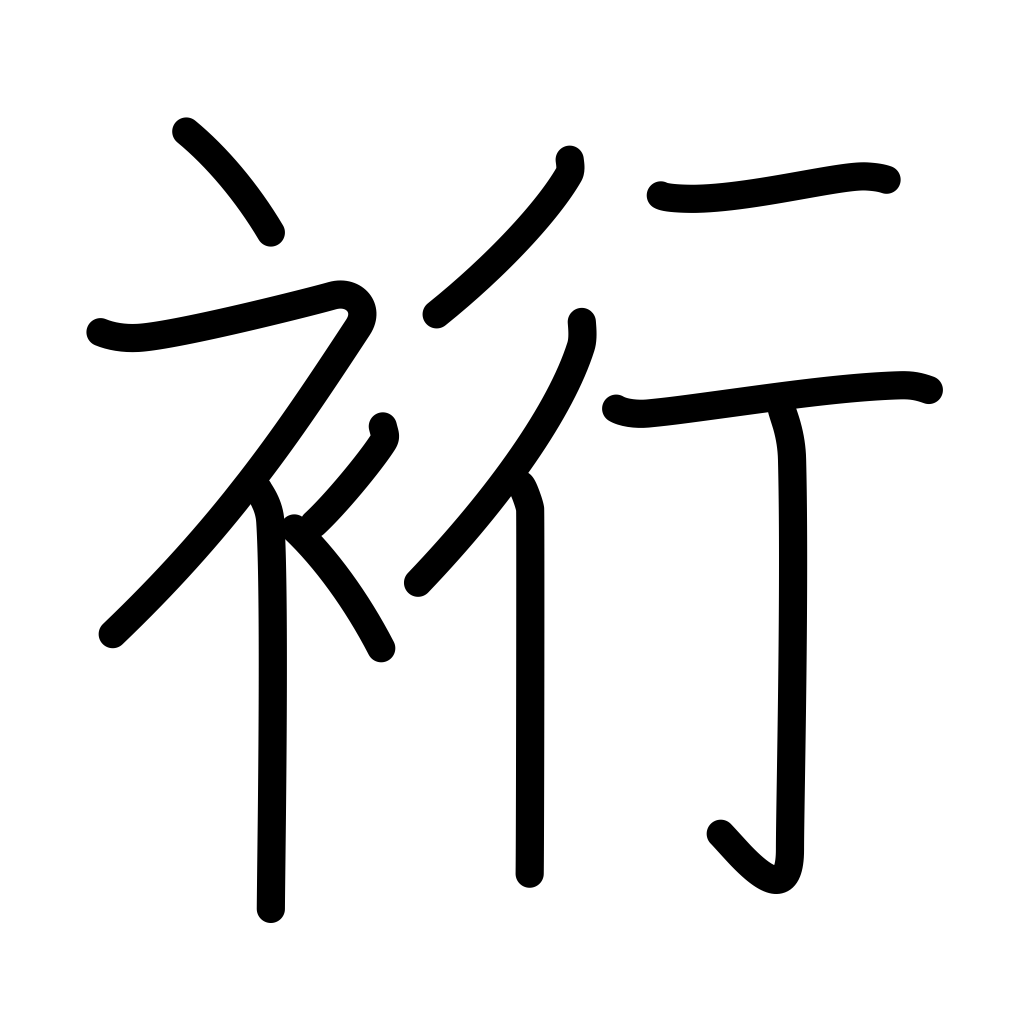
Meaning: sleeve length